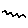
Label: zigzag